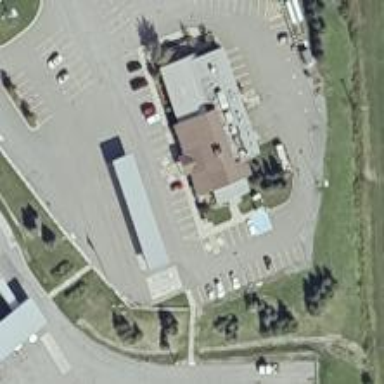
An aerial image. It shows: Convenience shop.